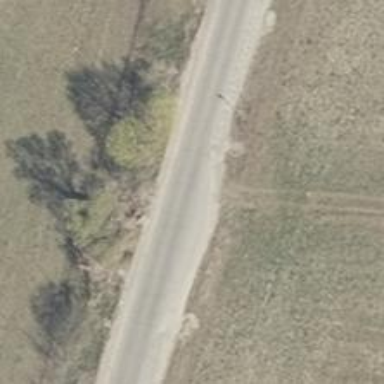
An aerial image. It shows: Tertiary road with asphalt surface. The road includes designated path for bicycles and is also accessible for tourist buses.